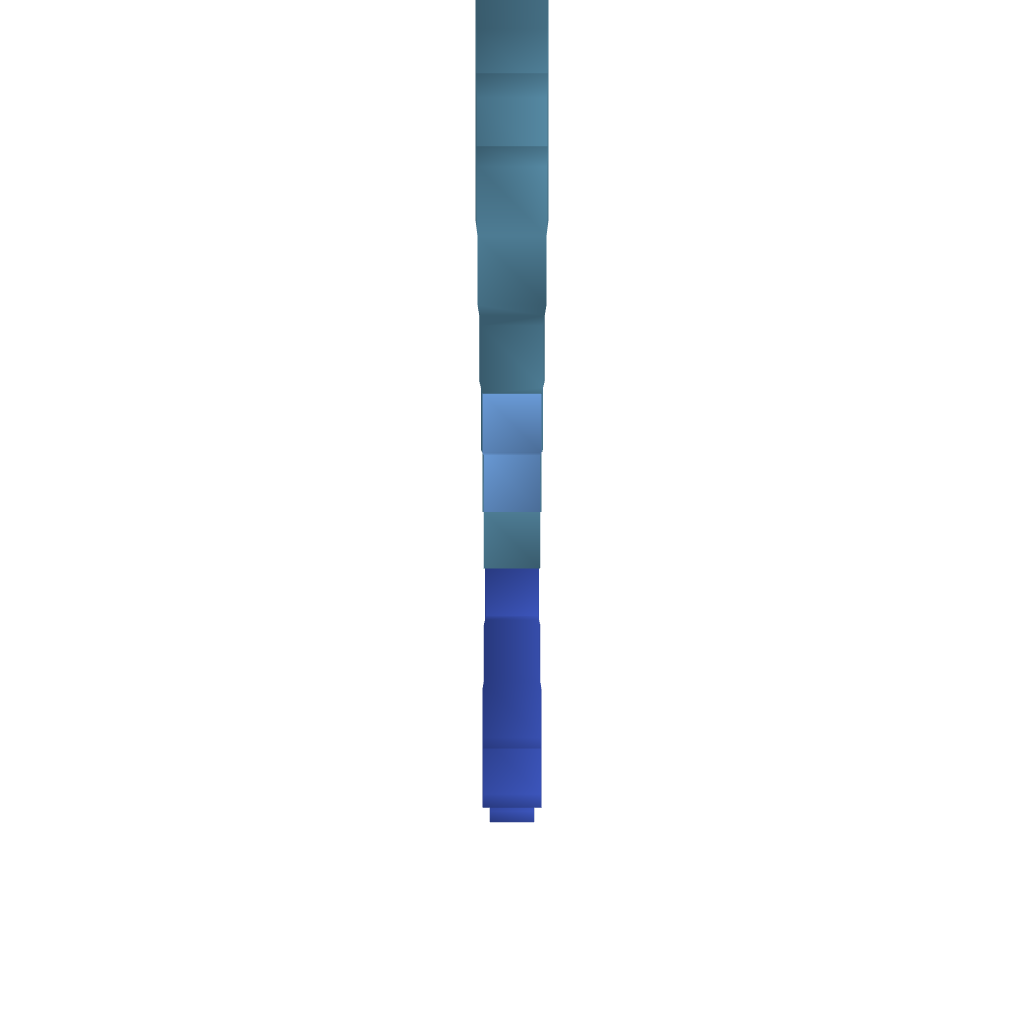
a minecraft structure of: Diamond Sword pixel art 14 blocks high